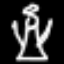
Label: angel